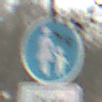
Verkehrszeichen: Gehweg
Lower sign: HinweisDurchVerbaleAngabe2
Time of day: MorningAfternoon
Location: Outdoor (Nature)
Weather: PartlyCloudy
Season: Autumn
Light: Natural